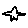
Label: star